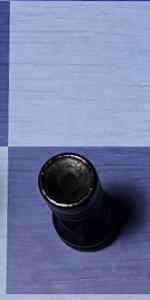
Label: Rook_Black